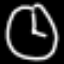
Label: clock